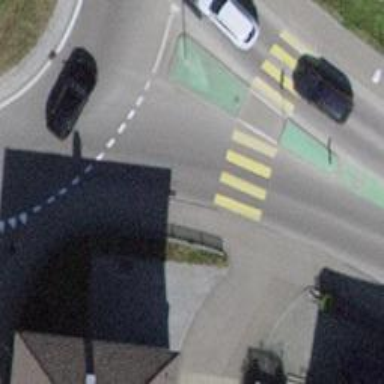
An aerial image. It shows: Uncontrolled zebra crossing on the road.